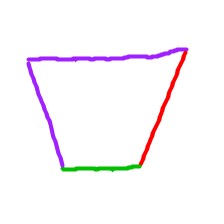
Shape: trapezoid